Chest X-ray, AP view. Patient: 60 years old, sex M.
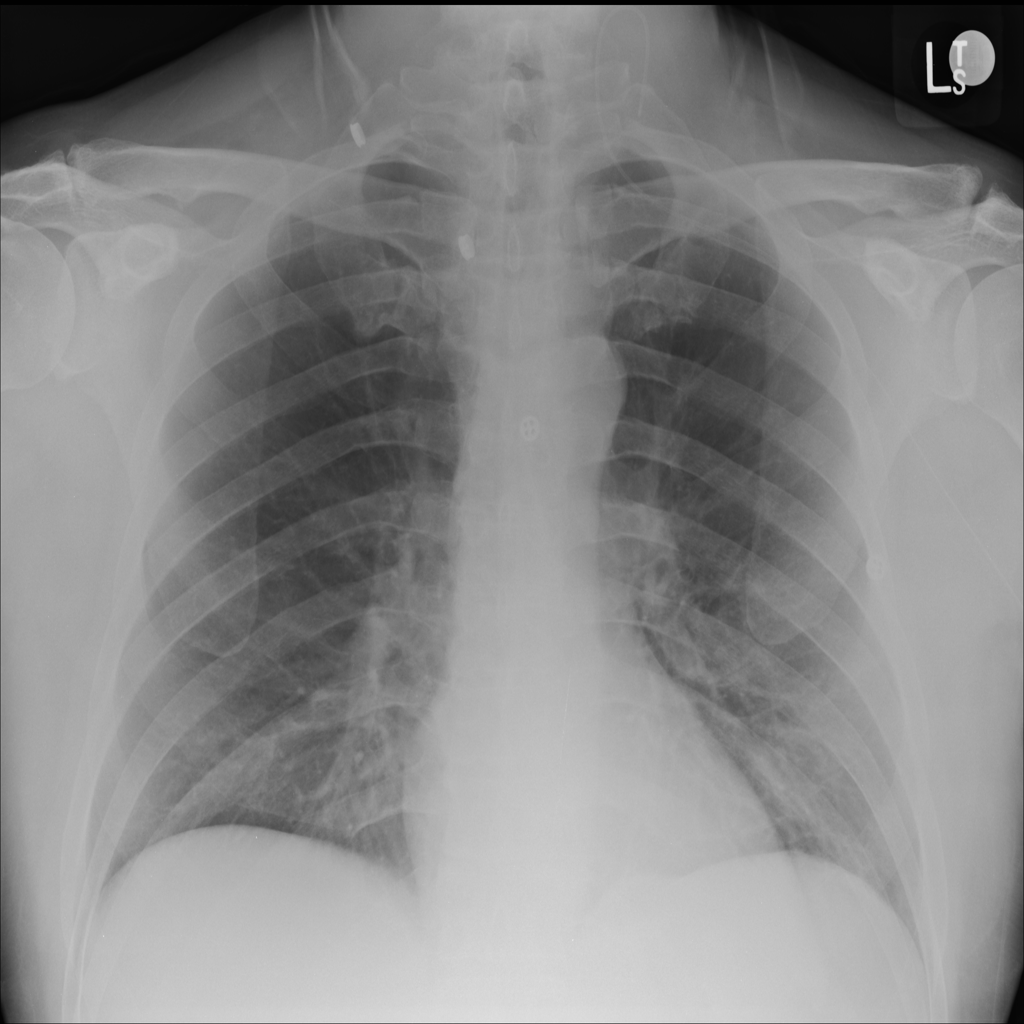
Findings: No Finding